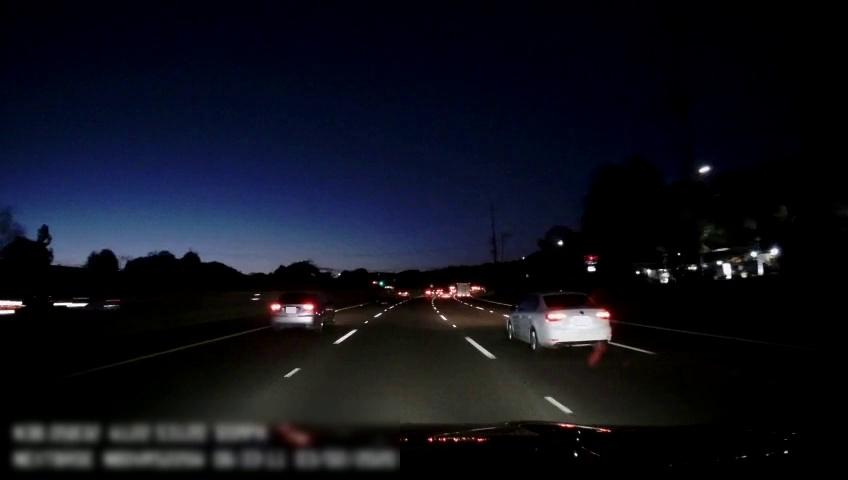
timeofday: Night
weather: Other
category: Drivable Space
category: Vehicles | Car
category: Vehicles | Car
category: Vehicles | Other LV
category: Lanes | Alternate Lane
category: Lanes | Current Lane
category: Lanes | Current Lane
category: Lanes | Alternate Lane
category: Lanes | Alternate Lane